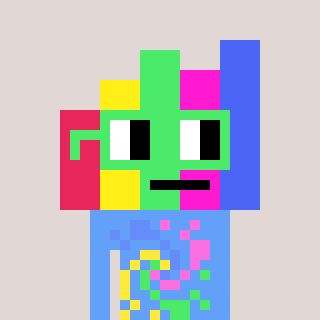
a pixel art character with square light green glasses, a bar chart-shaped head and a blue-colored body on a warm background